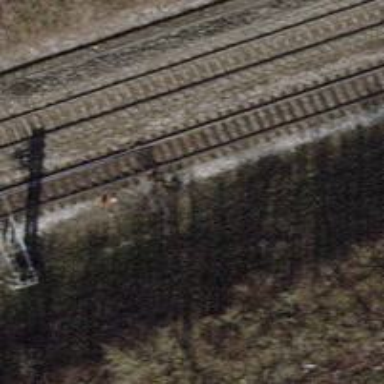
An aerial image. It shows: Single railway track with electrification through contact line.